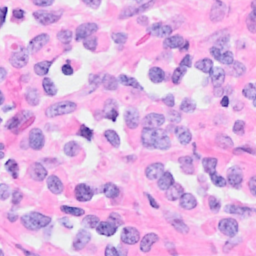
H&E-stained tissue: Breast